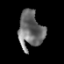
Tissue: prostate
Cell type: B cells
Senescence score: 0.3486
Nuclear area (px): 887
Mean DAPI intensity: 110.171